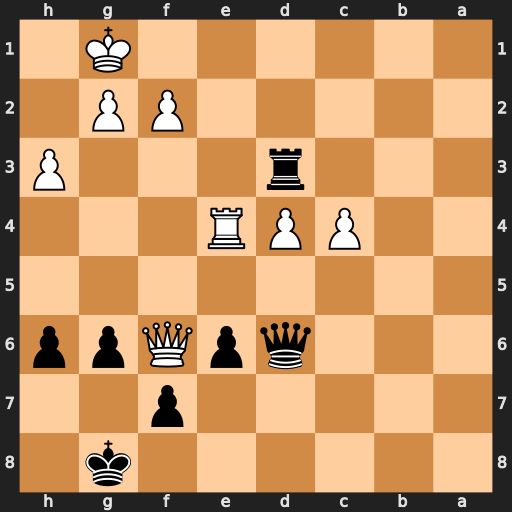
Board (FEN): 6k1/5p2/3qpQpp/8/2PPR3/3r3P/5PP1/6K1
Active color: b
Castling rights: -
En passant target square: -
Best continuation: Rd1+ Re1 Rxe1#